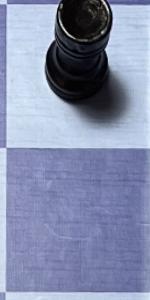
Label: Empty